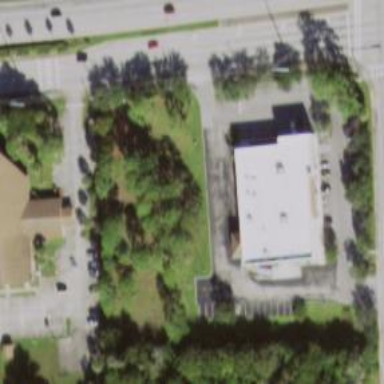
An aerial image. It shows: Pharmacy providing healthcare services.